Fundus camera: zeiss
Shooting center: fovea
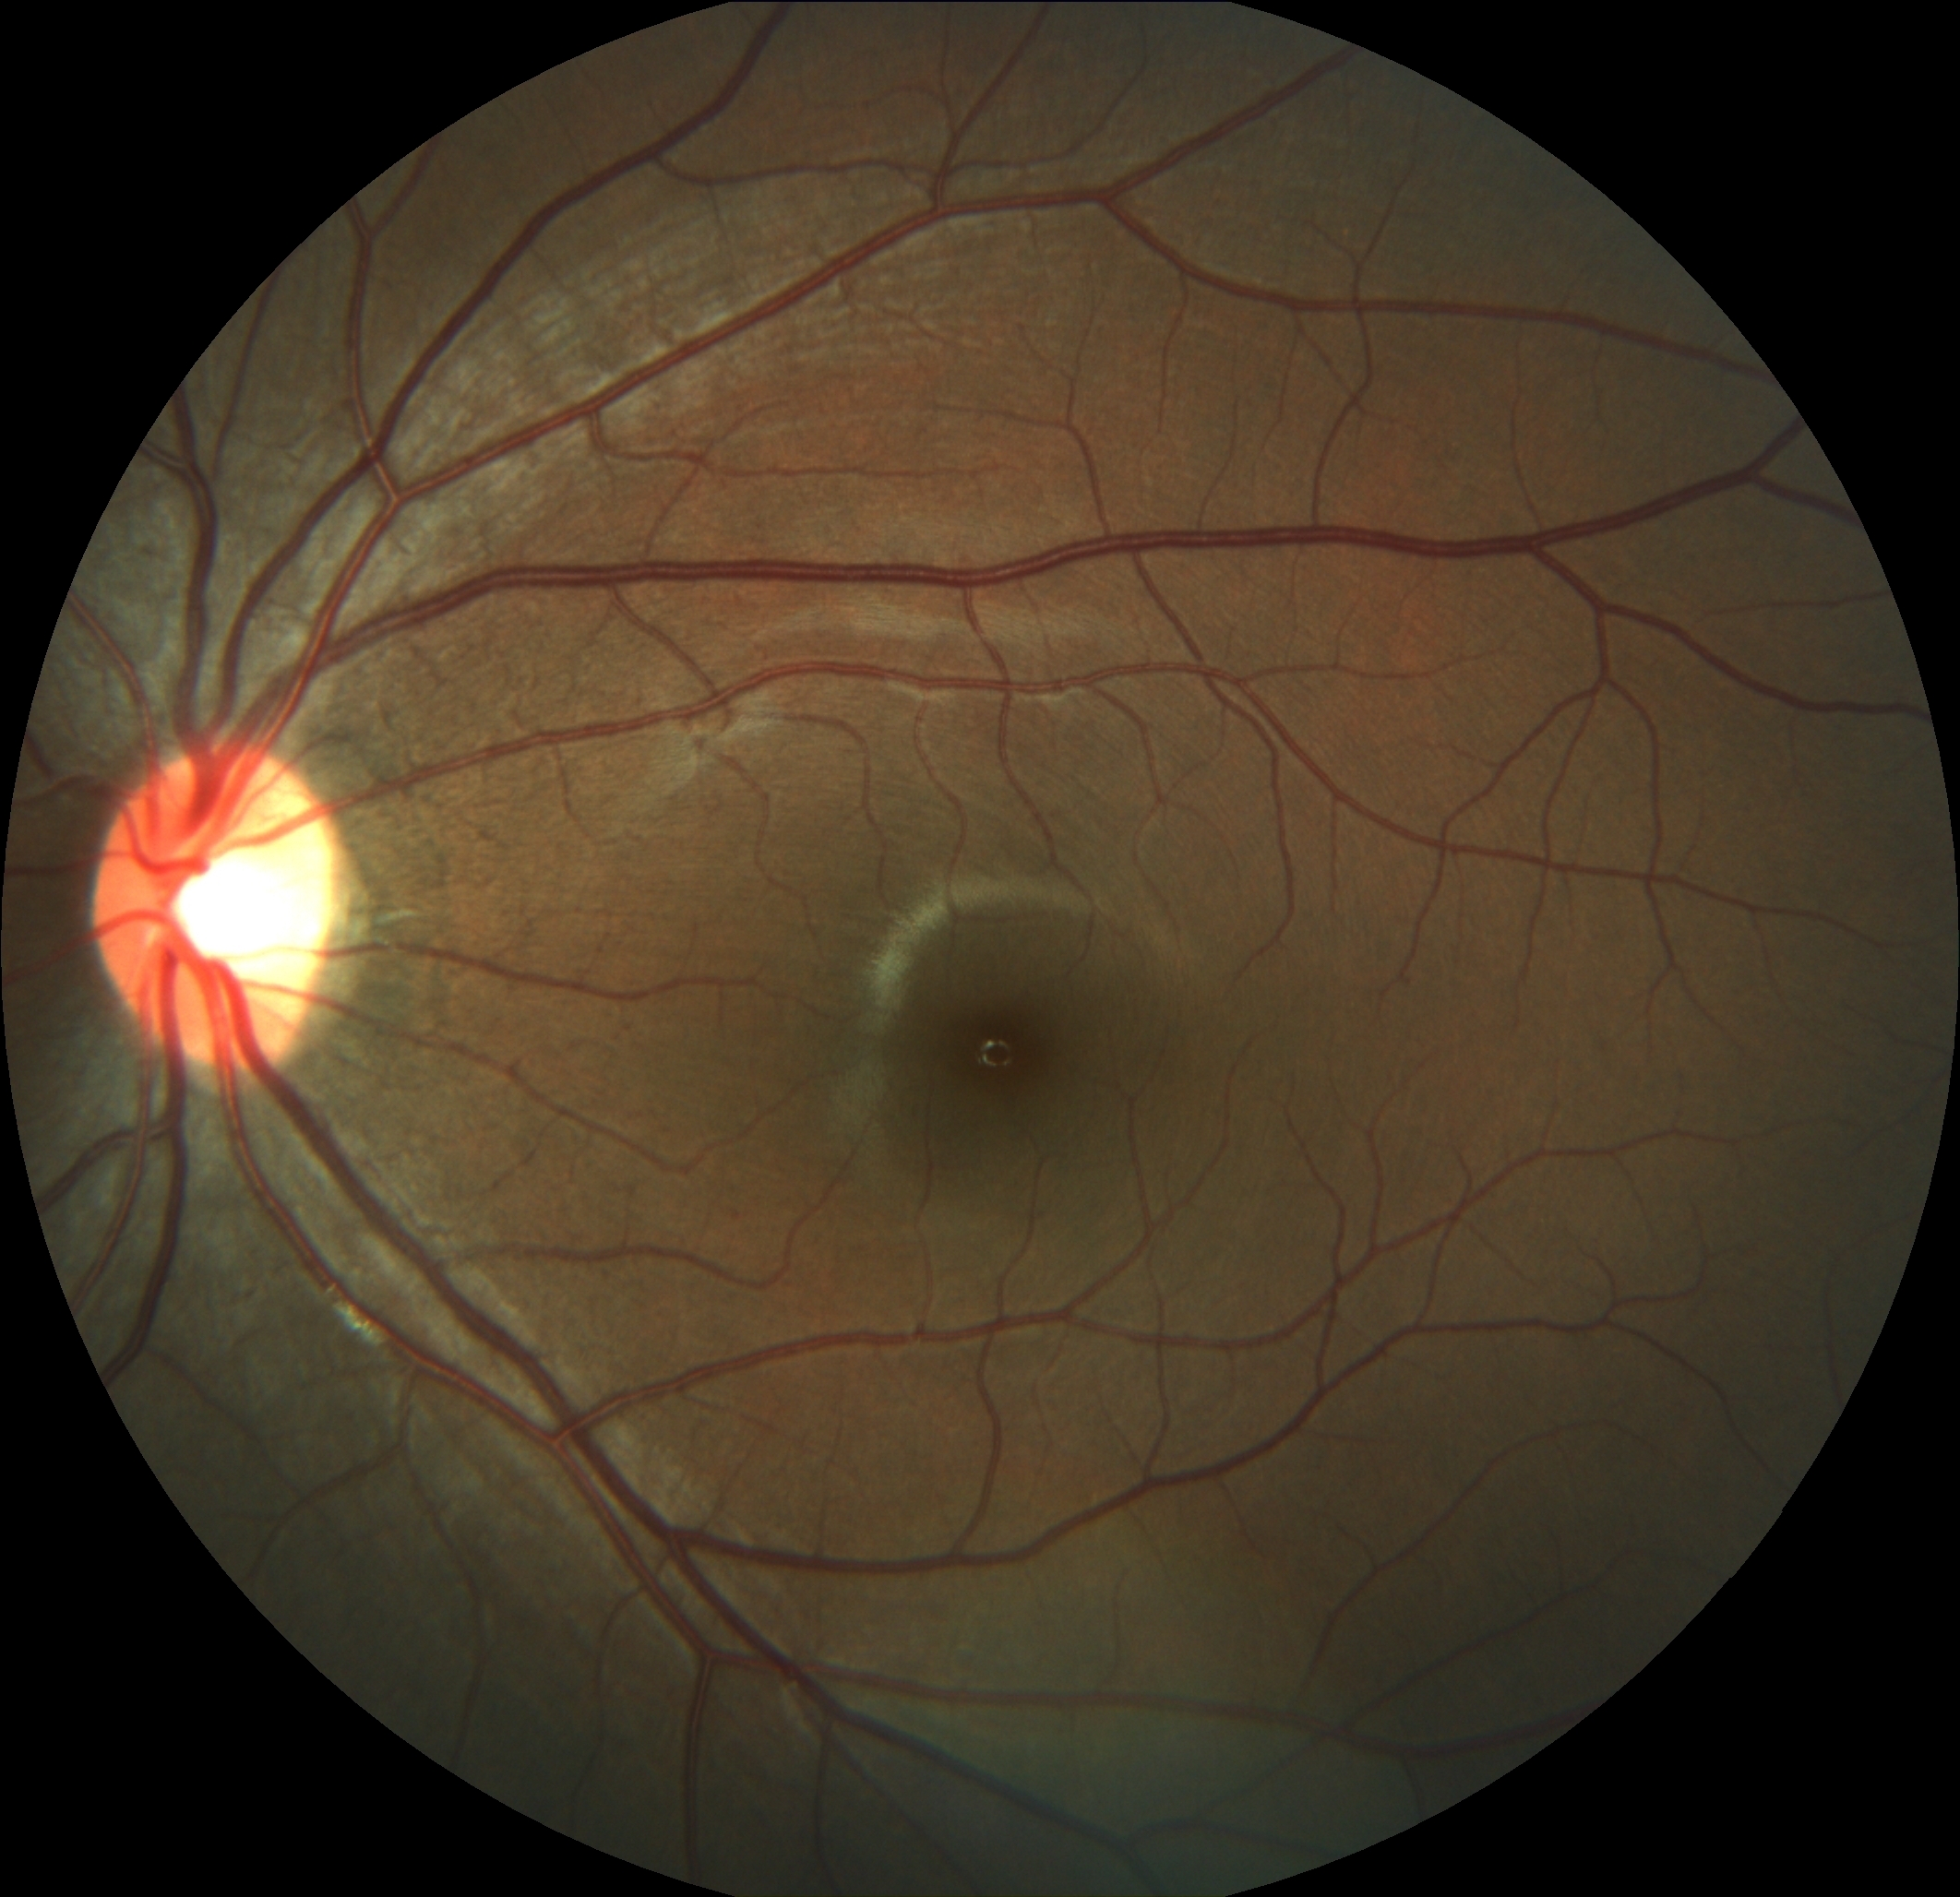
Pathologic myopia: no
Patchy retinal atrophy: present
Retinal detachment: absent